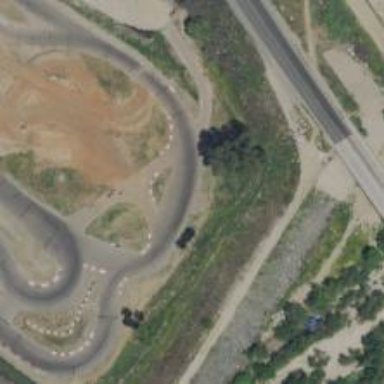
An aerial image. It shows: Raceway road.